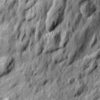
Atmospheric dust classification: not_dusty